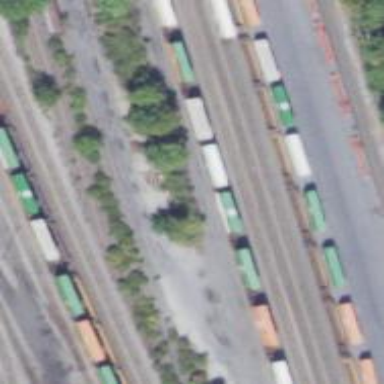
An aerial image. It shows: Intermodal railway yard.